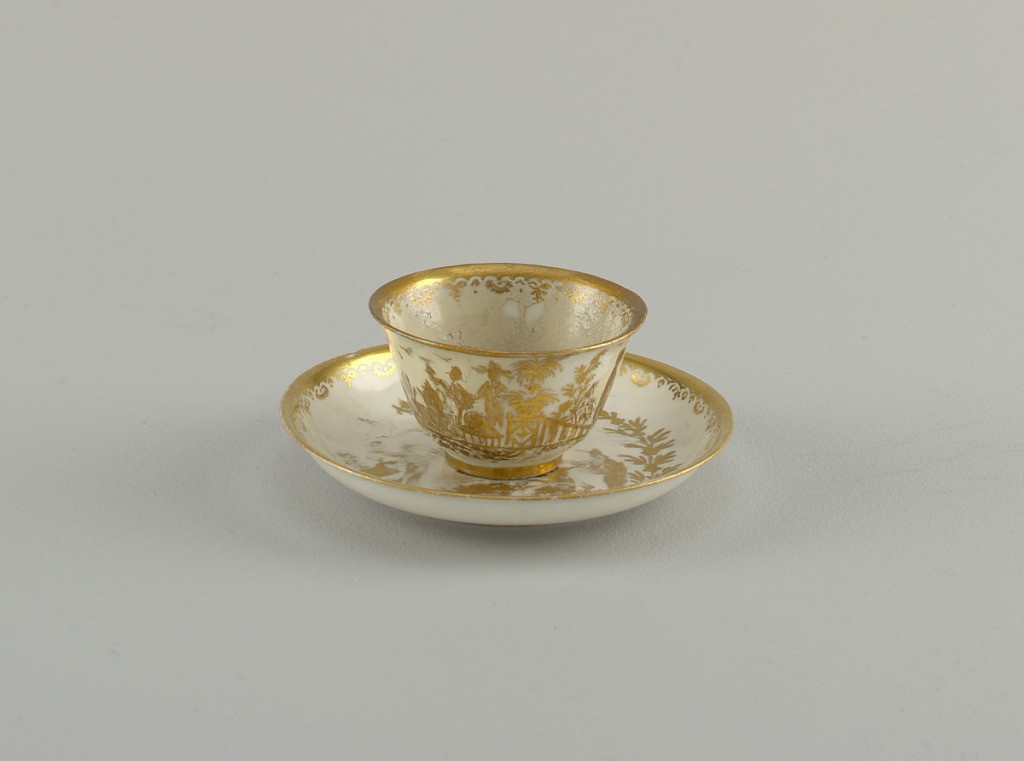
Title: Tea Bowl and Saucer with "Hausmaler" Decor
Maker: Meissen Porcelain Manufactory, German, active from 1710 to the present
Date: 1720–1730
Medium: hard paste porcelain, gold
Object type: tea bowl and saucer
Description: Bell-shaped cup, flat saucer with curved sides and ring foot. Engraved gilt chinoiserie decoration of figures, birds, trees and scrolls.